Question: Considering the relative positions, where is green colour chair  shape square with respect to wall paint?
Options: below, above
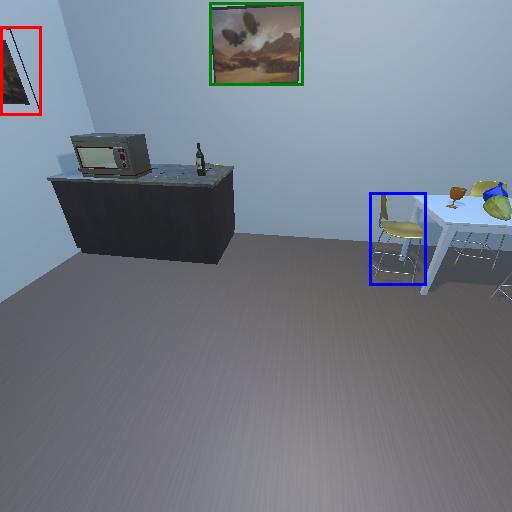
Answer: below